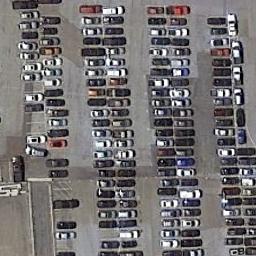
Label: parking_lot